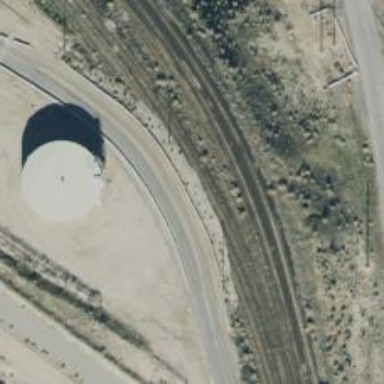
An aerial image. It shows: Abandoned railway yard.